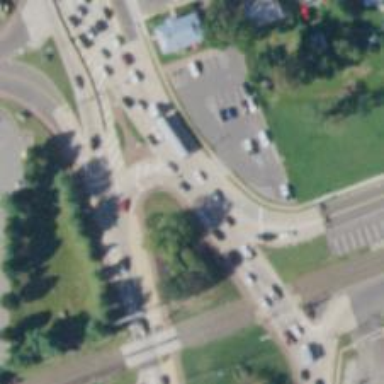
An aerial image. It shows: Circular junction on trunk highway.